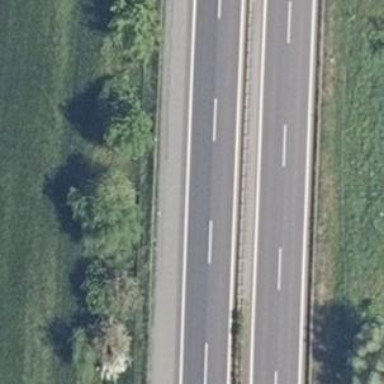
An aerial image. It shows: Asphalt motorway.